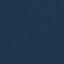
Land use / land cover: SeaLake